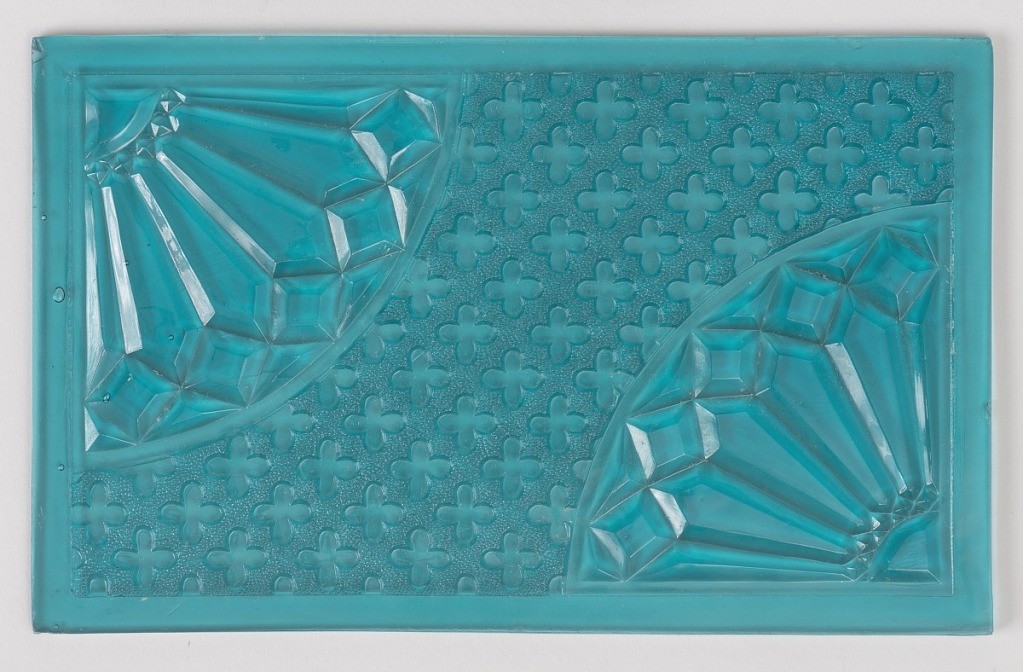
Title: Panel
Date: ca. 1880
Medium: glass
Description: Fans radiate from two opposites corners. The rest of the ground is diapered with depressed quatrefoils. Blue-green. (Turquoise)